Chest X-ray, PA view. Patient: 51 years old, sex F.
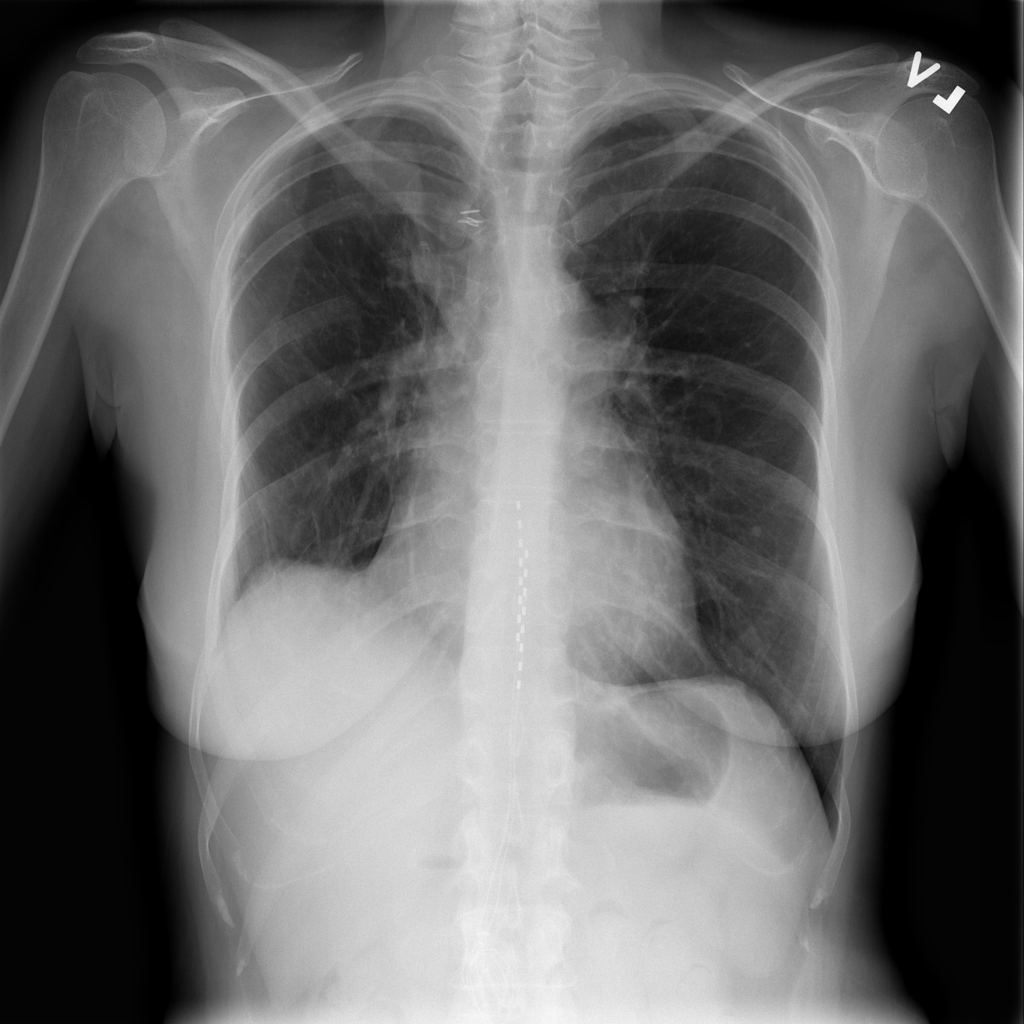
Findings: No Finding